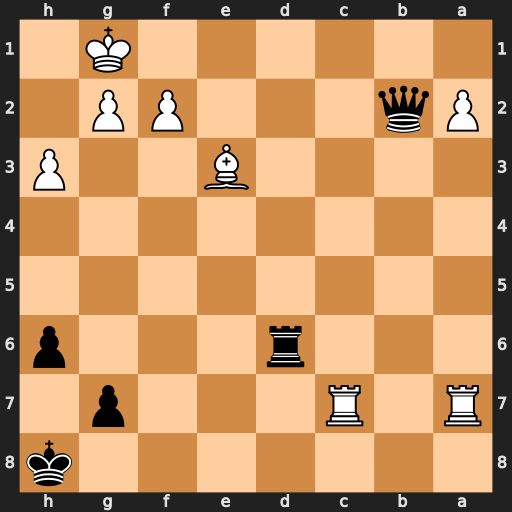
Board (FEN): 7k/R1R3p1/3r3p/8/8/4B2P/Pq3PP1/6K1
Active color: b
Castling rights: -
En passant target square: -
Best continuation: Rd1+ Kh2 Qe5+